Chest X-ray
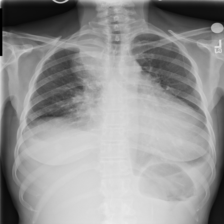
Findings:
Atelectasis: negative
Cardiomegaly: negative
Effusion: negative
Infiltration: negative
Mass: positive
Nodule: negative
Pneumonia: negative
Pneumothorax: negative
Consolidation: negative
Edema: negative
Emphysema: negative
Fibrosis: negative
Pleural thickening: negative
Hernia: negative